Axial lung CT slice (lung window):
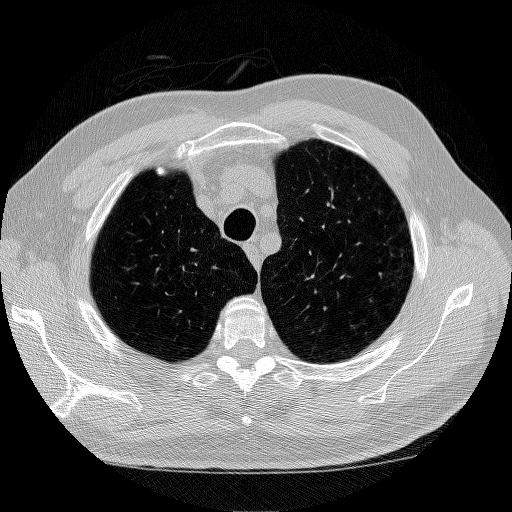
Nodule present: no